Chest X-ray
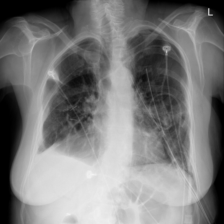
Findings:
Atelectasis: negative
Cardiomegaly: negative
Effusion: negative
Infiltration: negative
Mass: negative
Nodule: negative
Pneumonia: negative
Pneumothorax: negative
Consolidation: negative
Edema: negative
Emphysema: negative
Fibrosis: negative
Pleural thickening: negative
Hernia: negative